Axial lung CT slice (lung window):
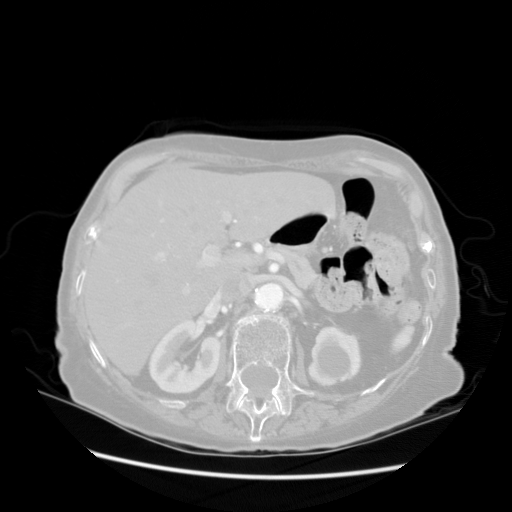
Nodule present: no